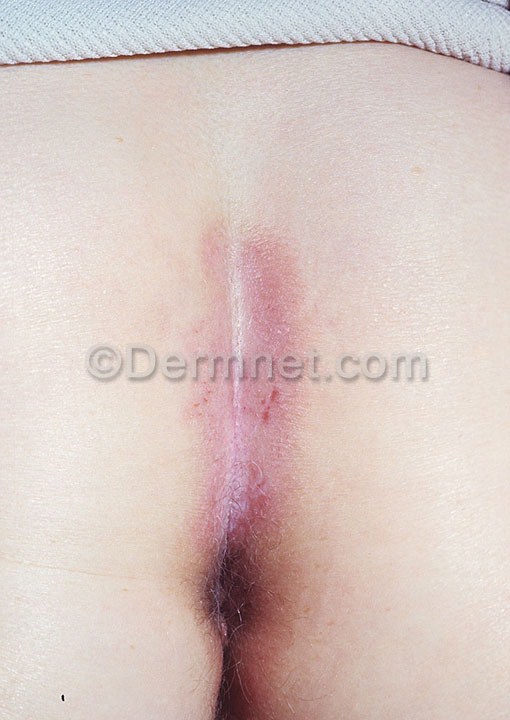
Disease: Psoriasis pictures Lichen Planus and related diseases